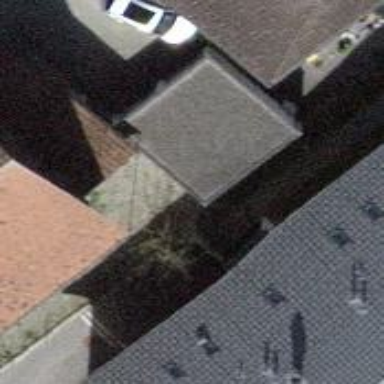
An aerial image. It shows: Garage.